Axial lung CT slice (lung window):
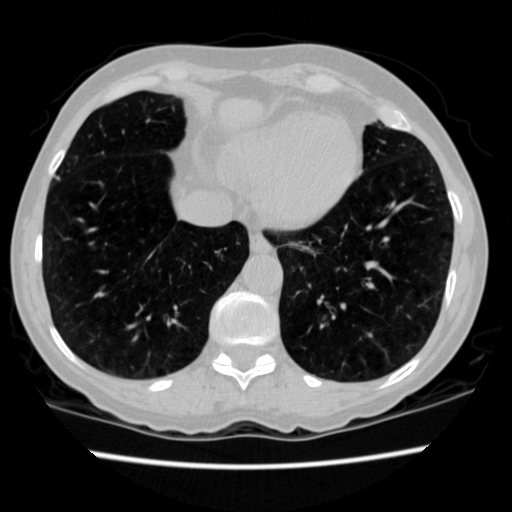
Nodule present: no